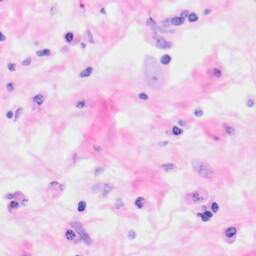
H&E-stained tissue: Kidney